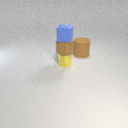
small blue rubber cube above small yellow metal cylinder